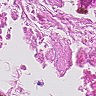
Metastatic tissue present: no